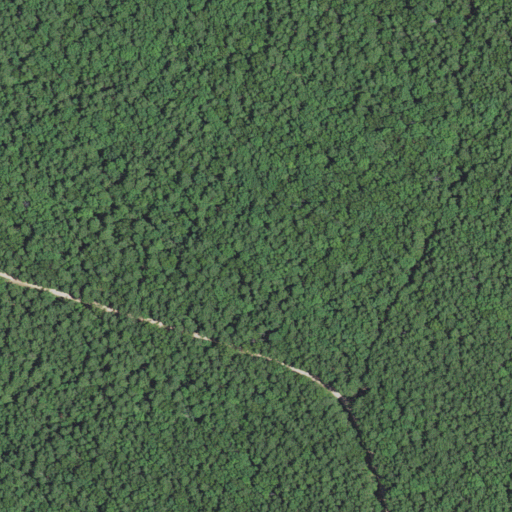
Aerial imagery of mountain in Missouri named Tower Hill containing evergreen forest, deciduous forest, open development, and low intensity development